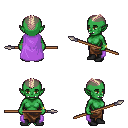
a pixel art fantasy rpg character, female body template, orc, green skin, lavender cape, robe skirt, white blonde short mohawk hairstyle, bracelets, black shoes, spear, four views (front, back, left, right), 2x2 character sprite sheet, small pixel art, hard edges, no anti-aliasing